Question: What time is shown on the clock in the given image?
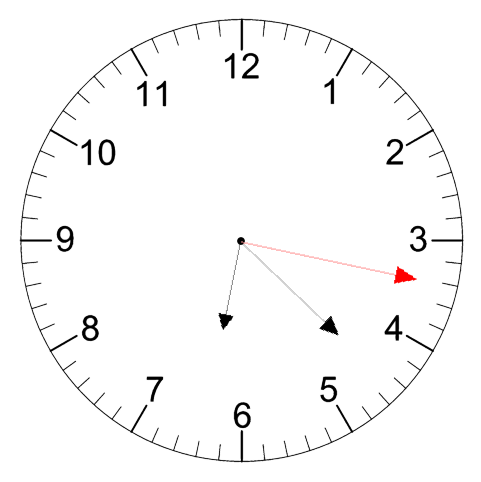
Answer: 06:22:17